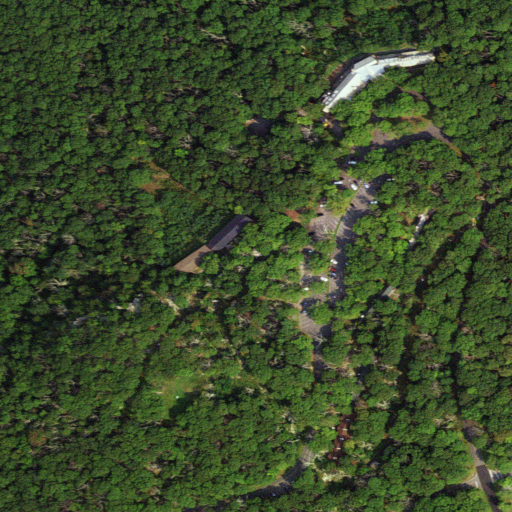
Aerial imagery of mountain in Virginia named Blackrock containing deciduous forest, open development, and low intensity development